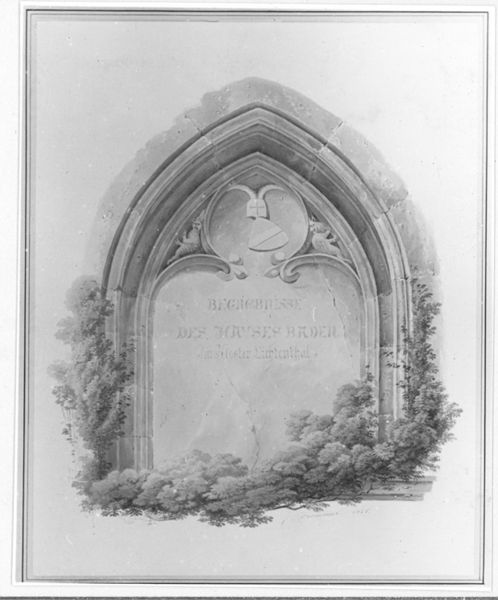
Titel: Titelblatt: Begräbnisse des Hauses Baden im Kloster Lichtenthal
Künstler: Carl Ludwig Frommel
Standort: Karlsruhe
Institution: Staatliche Kunsthalle Karlsruhe
Schlagwörter: arch, architecture, church, white, window, black, funeral, gray, green, grey, old, painting, wall, flowers, print, plant, flower, rock, stone, tree, trees, death, grass, bushes, plants, drawing, black and white, decoration, coat, etching, graphic, illustration, sketch, french, cross, writing, monument, photo, dead, letters, ledge, letter, marble, person, arms, leaves, archway, ink, inscription, brick, watercolor, engraving, gothic, tracery, religion, trefoil, crest, bush, shield, crucifix, figure, leaf, vegetation, paint, shrubs, gravestone, relief, carving, doorway, fleur de lis, symbol, bar, border, vault, trinity, cemetary, graveyard, crypt, grave, weeds, text, vine, vines, point, words, catholic, heart, bell, tomb, foliage, burial, arcade, greenery, mausoleum, rosetta, carved, balck, pointed arch, memorial, frey, burial ground, 2, name, pick, crack, rip, decorated, tombstone, hard, baden, gothic arch, locket, white stone, epitaph, denkmal, ogee, cathedal, named, leafy, bader, bathing house, christain, graviyard, rememberance, headstone, cornerstone, epitath, heafstone